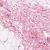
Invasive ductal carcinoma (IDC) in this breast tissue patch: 0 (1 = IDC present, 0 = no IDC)